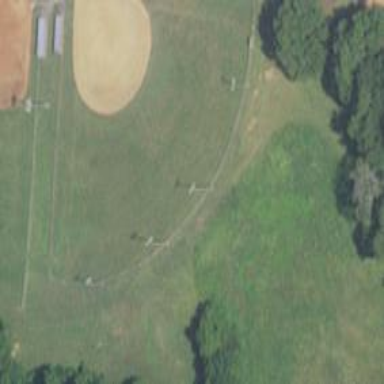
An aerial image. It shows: Baseball pitch for leisure and sports activities.